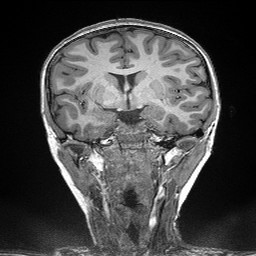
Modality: T1w
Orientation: sagittal
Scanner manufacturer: siemens
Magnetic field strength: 3 T
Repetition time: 2.3 s
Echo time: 0.00298 s